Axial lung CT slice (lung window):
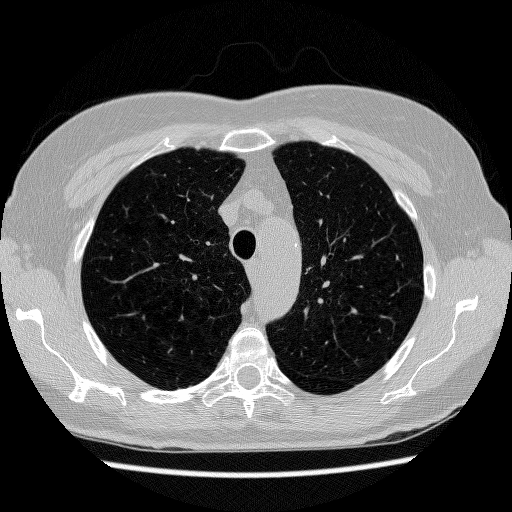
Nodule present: no